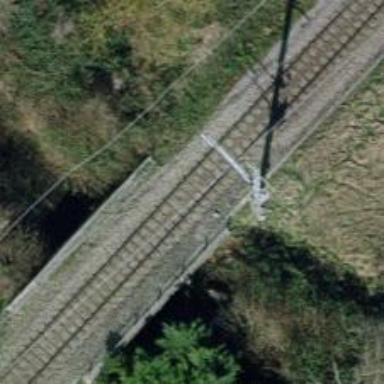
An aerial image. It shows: Bridge with electrified railway tracks featuring contact line.